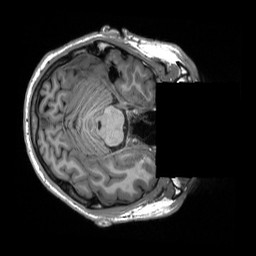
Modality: T1w
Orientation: axial
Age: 30
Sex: male
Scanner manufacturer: siemens
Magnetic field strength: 3 T
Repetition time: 2.3 s
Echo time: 0.00298 s